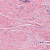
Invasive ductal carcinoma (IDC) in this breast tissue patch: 1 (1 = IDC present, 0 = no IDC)